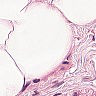
Metastatic tissue present: no